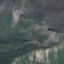
Land use / land cover class: HerbaceousVegetation